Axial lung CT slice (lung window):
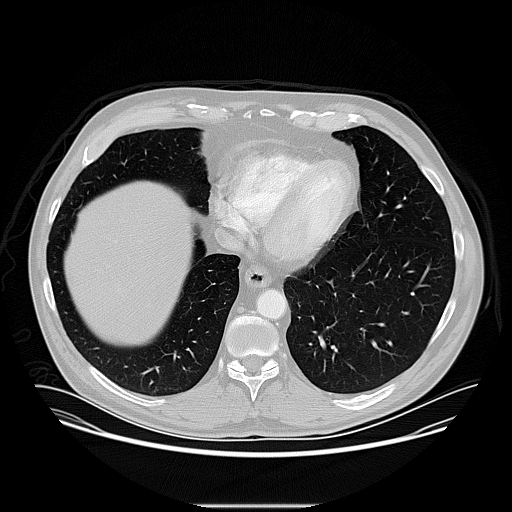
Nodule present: no